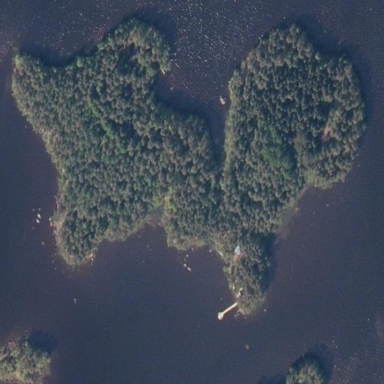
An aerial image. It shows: Islet.